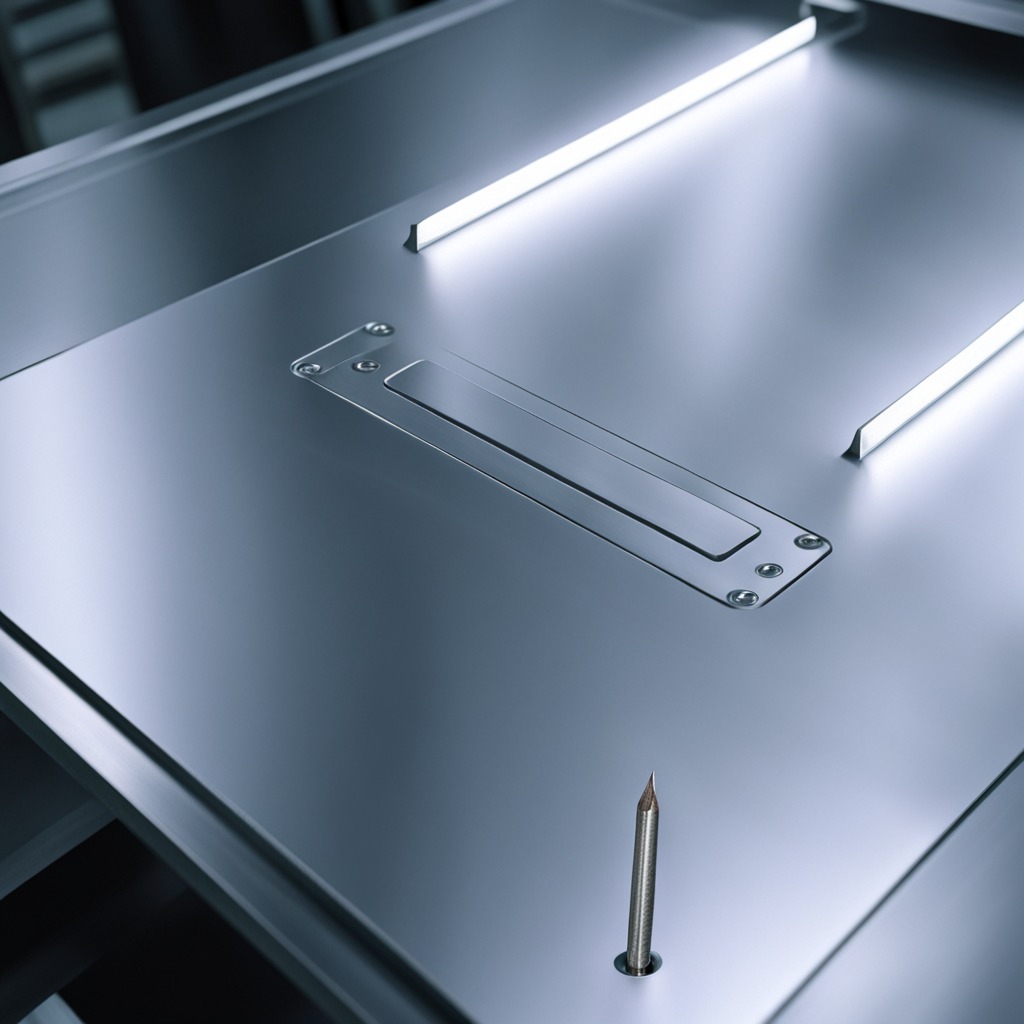
A nail is lying on a metal table in a machine shop under fluorescent lights.